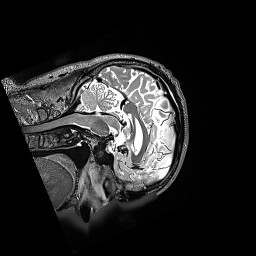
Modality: T2w
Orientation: sagittal
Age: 52
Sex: female